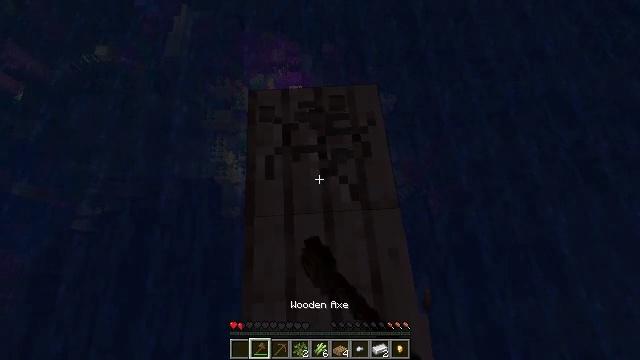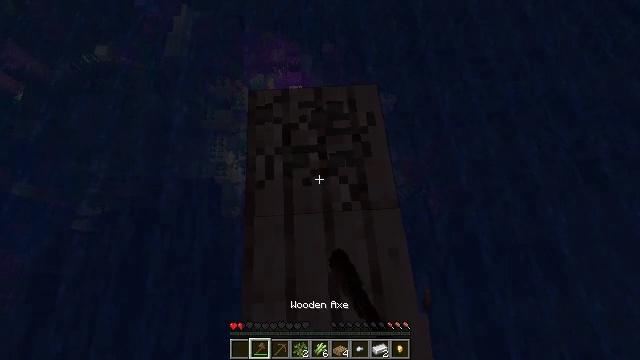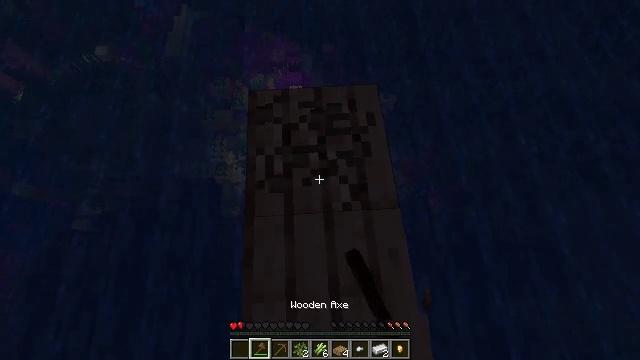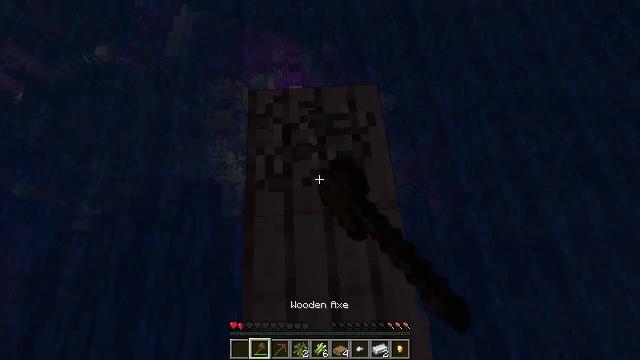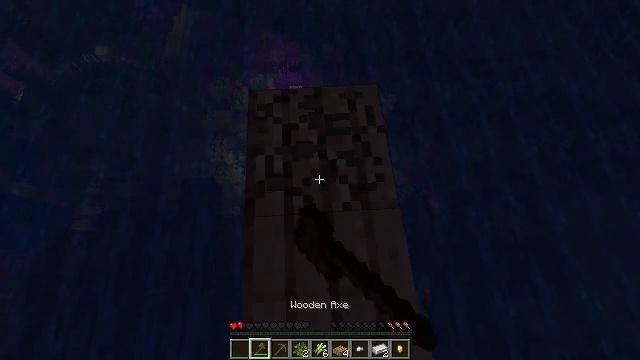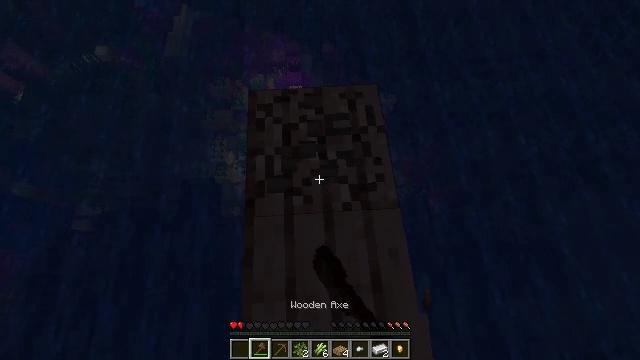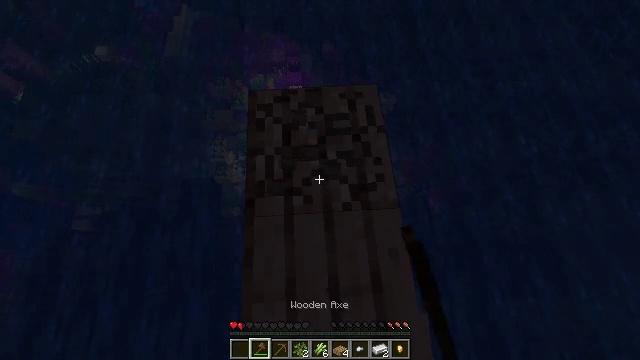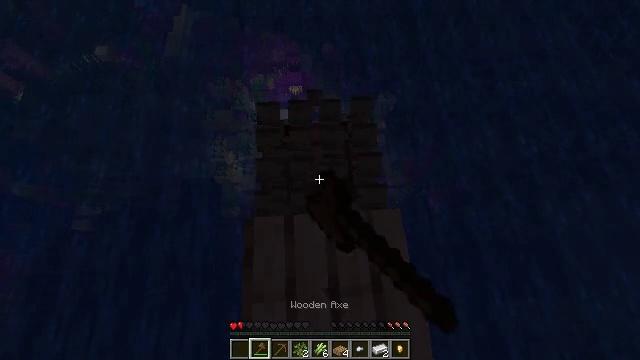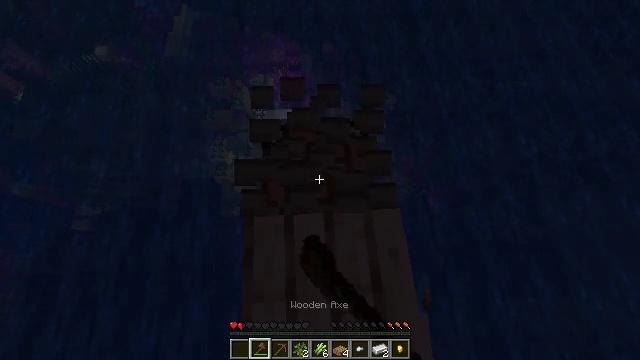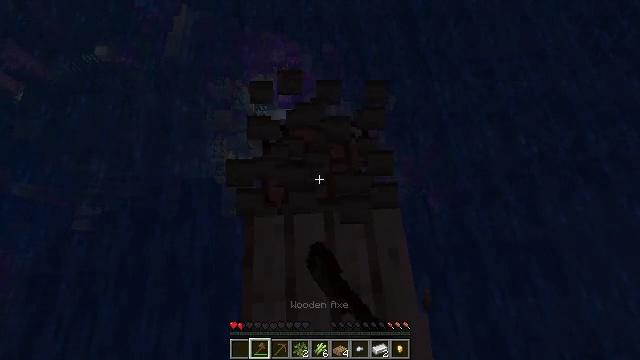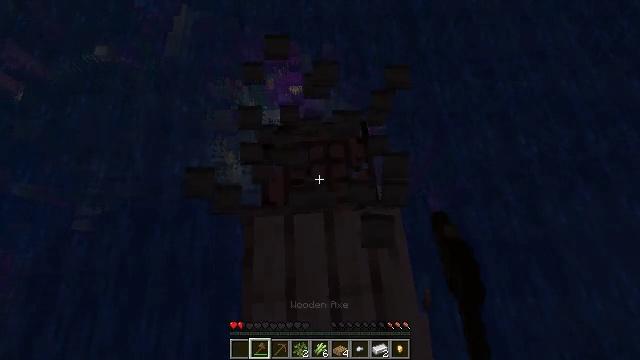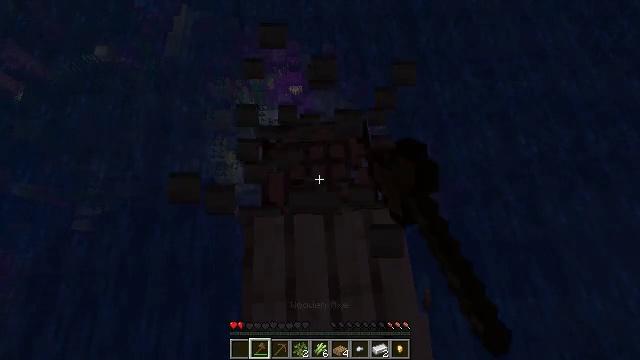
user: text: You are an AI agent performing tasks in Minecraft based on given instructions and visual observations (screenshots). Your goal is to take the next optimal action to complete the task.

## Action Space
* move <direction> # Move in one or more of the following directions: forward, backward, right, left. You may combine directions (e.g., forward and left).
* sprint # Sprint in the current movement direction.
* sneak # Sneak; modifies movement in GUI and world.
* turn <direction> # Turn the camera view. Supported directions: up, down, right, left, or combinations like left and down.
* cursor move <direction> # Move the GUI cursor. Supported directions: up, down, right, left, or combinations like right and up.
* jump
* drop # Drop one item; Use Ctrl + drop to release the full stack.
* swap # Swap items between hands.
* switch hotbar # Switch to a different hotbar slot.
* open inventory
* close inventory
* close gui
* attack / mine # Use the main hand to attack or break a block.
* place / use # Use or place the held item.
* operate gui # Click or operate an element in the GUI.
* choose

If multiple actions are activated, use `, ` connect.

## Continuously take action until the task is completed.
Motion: motion action
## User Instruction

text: Break the oak slab to get it back.
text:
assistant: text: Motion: attack / mine
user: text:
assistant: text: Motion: attack / mine
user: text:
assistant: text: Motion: attack / mine
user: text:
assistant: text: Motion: attack / mine
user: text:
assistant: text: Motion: attack / mine
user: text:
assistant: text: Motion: attack / mine
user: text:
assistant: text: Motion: attack / mine
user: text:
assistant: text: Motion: attack / mine
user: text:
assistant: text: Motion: attack / mine
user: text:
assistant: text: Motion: attack / mine
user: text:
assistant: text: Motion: attack / mine
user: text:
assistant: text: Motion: attack / mine